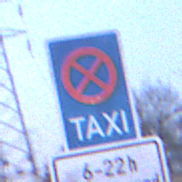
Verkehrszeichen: Taxenstand
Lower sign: ZeitangabenMitBeschraenkungAufWochentage4
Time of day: SunriseSunset
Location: Outdoor (Nature)
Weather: Clear
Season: NotSpecified
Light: Natural